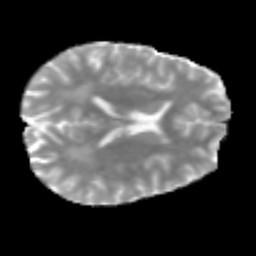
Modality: MD
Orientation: axial
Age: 23
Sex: male
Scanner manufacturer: siemens
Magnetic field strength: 3 T
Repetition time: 2.3 s
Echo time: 0.085 s